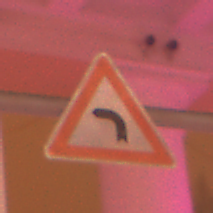
Verkehrszeichen: KurveLinks
Umgebung: Outdoor, Urban
Tageszeit: Night
Wetter: Overcast
Licht: Artificial
Jahreszeit: Winter
Kontrast: MediumContrast